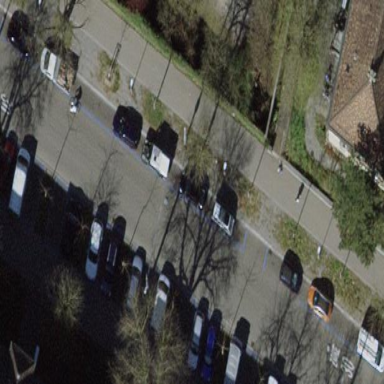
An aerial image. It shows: Parking lane area.